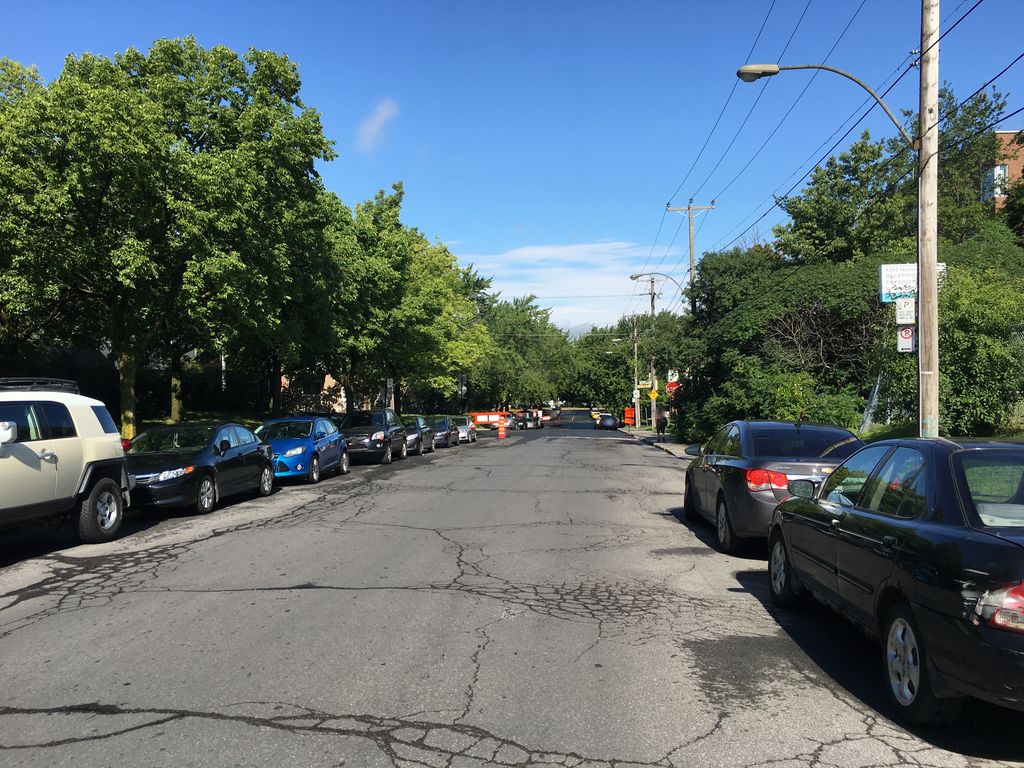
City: montreal